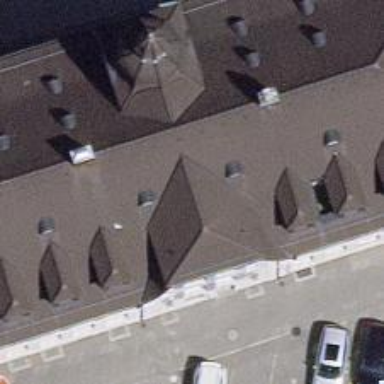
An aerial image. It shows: Roof support structure.